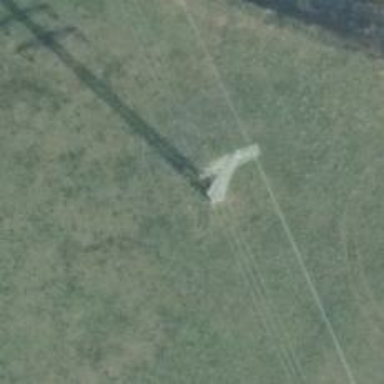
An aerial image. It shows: Power tower.